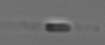
Label: Bacillariophyceae